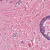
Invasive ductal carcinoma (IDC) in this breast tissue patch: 0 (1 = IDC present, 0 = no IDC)